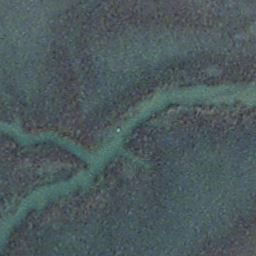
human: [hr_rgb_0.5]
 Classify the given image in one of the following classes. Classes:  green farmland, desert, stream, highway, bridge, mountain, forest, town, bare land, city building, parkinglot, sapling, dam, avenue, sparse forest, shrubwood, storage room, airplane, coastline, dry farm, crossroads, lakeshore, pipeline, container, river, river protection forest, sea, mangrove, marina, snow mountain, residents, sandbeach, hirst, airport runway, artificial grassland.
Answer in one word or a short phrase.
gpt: stream